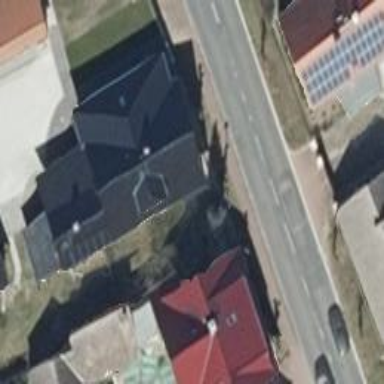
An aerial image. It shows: House with multiple parts.